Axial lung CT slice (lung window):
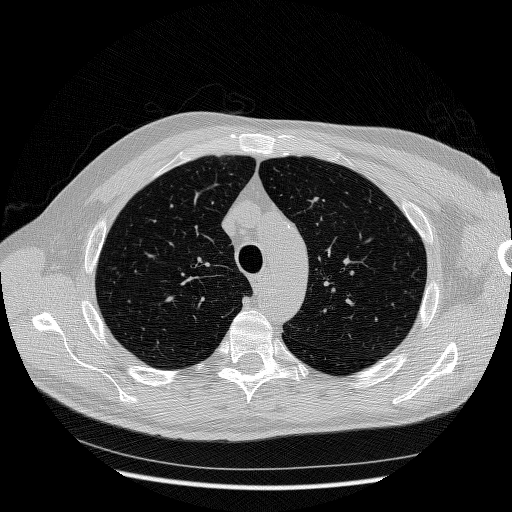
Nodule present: yes
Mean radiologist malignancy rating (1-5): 2